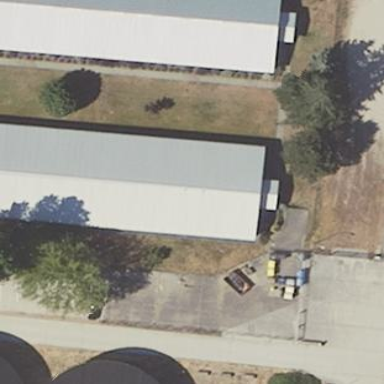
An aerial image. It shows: Warehouse.